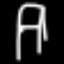
Label: chair